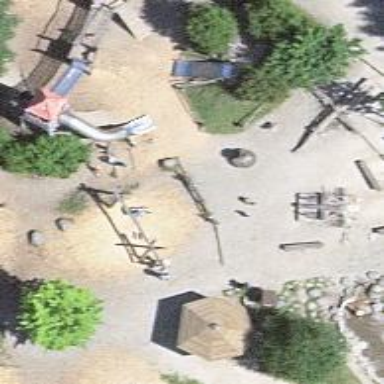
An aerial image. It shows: Playground with swings.